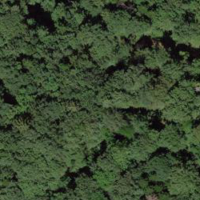
EUNIS habitat code: 44
Species observed at this site:
Lamium galeobdolon